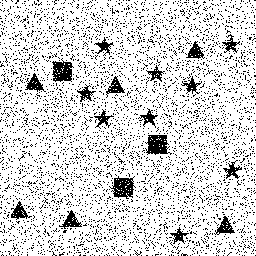
Squares: 3
Triangles: 6
Stars: 9
Total shapes: 18